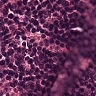
Metastatic tissue present: no